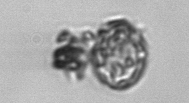
Label: Thalassiosira_TAG_external_detritus